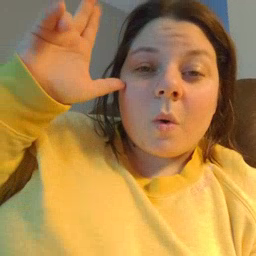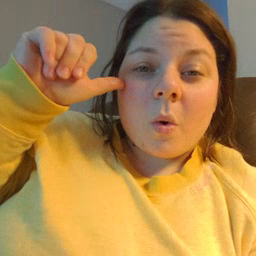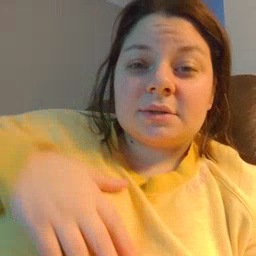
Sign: horse